Interaction volume radius: 5 \u00c5
Interaction volume height: 10 \u00c5
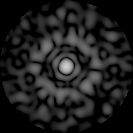
Disorder parameter: 0.8804